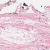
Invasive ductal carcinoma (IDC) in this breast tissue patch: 0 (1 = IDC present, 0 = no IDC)